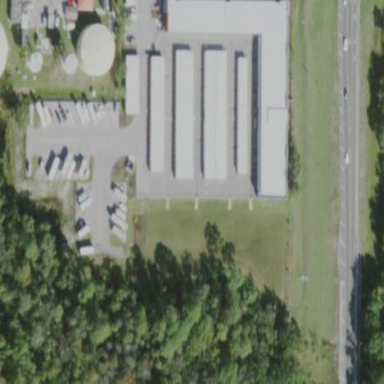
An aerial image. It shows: Building used for storage rental.